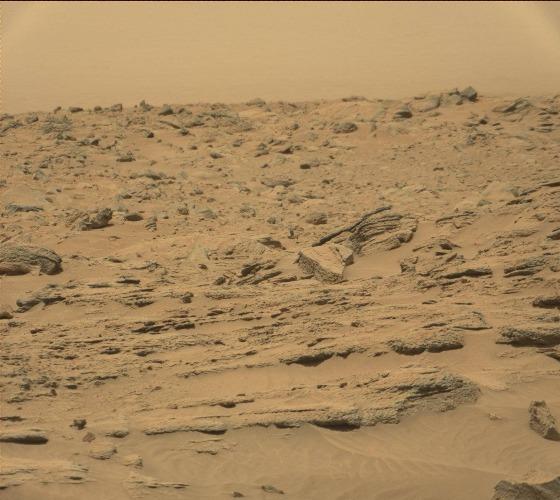
Terrain classes present: Bedrock, Gravel / Sand / Soil, Rock, Sky / Distant Mountains